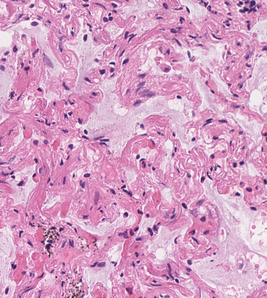
Tumor epithelial tissue: no
Tumor-associated stroma tissue: no
Normal tissue: yes